Question: As you see, there are several IDs around the circle, I don't know exactly about their coordination (is difficult!). So, was wondering if anyone has an idea, to attach hyperlink for each ID, meaning that by clicking on ID, user diverted on the corresponding webpage.
I put the code <URL>
This circle, is generated by a postscript script!!

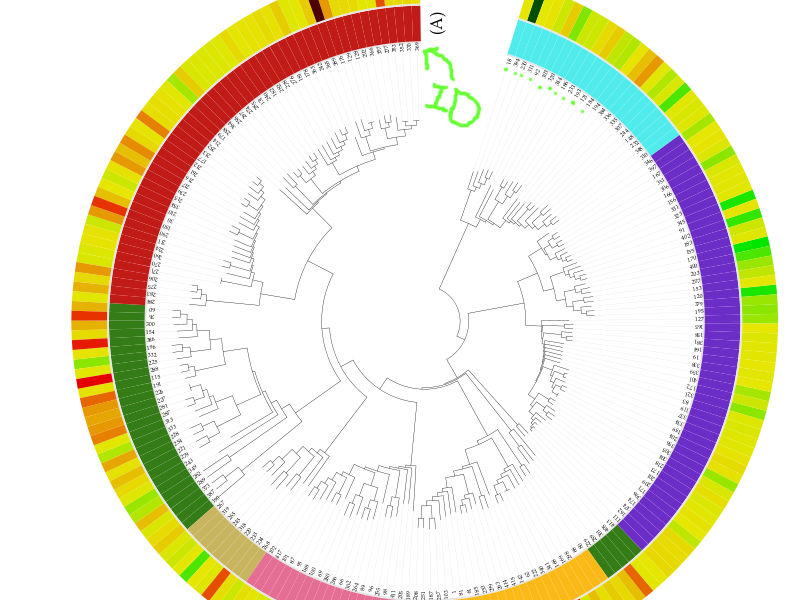
Answer: The text is drawn using constructions like this:
You need to add a pdfmark operation, the exact pdfmark you want to use depends on what you are trying to open, and where. If you want to open another PDF file you can use a Link Annotation with a GoToR action, if you want to open a web page you can use a Launch action or possibly a custom action, depending on what application is viewing the PDF file. I'm going to assume you want a Launch action.
The Launch pdfmark should look something like :
Obviously you need to calculate the Rect parameters so that clicking in the area of the text will launch the destination.
The way to do this is to use the PostScript path operators. First we need to save the current setup, then convert the text to a path, then calculate the bounding box of the path. Then we can use those co-ordinates for our Rect parameters.
Eg:
Some of the text is shown via a slightly different idiom:
you can do exactly the same as above, just put the dup...grestore construction after the rmoveto and before the show.
Caveat: I haven't tested this at all, but it should show you how to proceed.